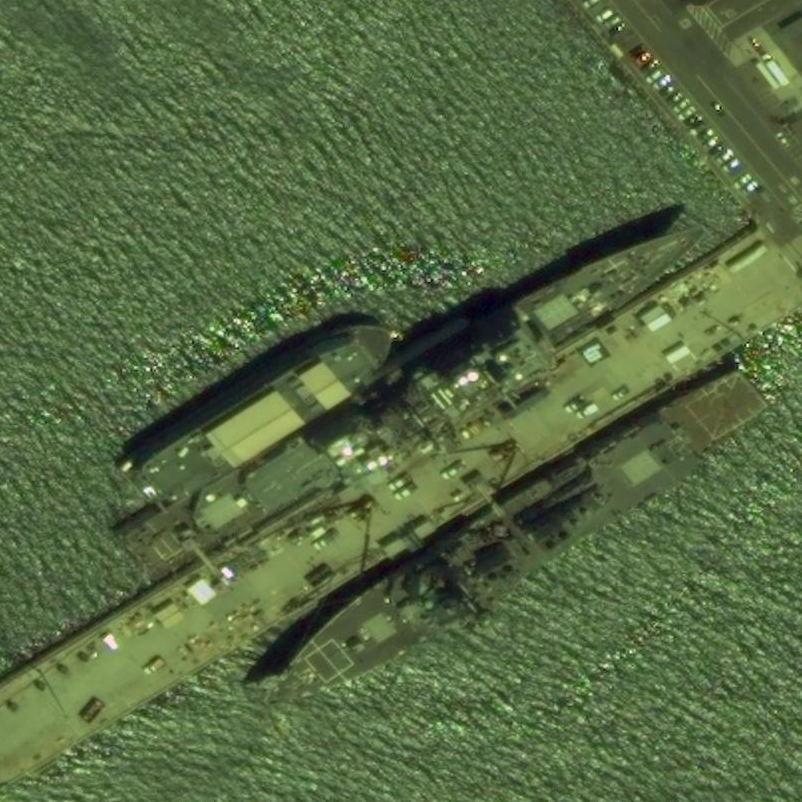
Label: cruiser